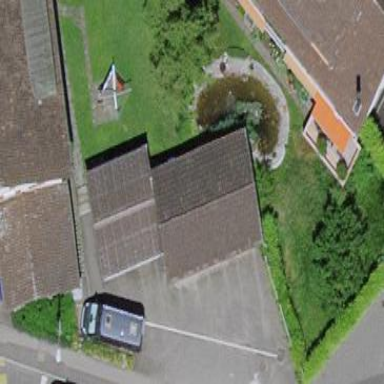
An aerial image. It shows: Garage building.